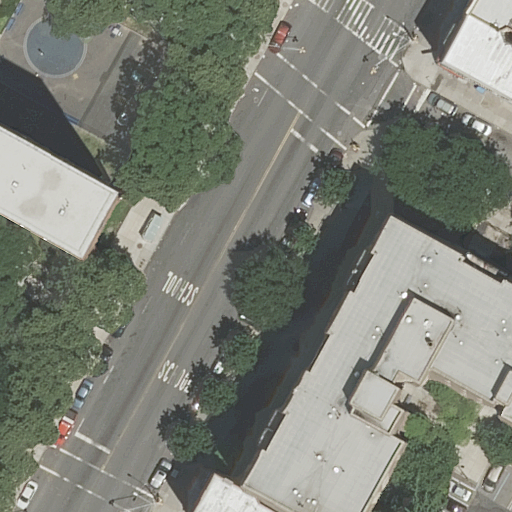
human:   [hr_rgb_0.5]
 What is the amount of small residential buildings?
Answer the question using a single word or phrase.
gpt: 2

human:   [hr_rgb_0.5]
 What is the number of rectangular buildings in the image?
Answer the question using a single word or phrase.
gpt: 2

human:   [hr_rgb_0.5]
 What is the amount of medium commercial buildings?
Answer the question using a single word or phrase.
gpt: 0

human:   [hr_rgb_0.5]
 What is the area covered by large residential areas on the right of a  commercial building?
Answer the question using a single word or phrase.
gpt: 0m2

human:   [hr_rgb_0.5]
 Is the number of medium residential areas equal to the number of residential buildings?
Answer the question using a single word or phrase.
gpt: no

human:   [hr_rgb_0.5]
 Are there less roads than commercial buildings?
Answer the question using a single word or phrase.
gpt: no

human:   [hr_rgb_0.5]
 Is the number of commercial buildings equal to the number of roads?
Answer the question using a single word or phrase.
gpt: no

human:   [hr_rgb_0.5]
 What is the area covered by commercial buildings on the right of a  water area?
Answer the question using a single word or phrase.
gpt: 0m2

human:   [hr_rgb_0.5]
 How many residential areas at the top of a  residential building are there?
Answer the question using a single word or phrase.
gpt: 1

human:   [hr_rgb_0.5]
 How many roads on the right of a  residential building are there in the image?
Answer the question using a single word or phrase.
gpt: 2

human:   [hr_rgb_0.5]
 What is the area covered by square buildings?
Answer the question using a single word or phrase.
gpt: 0m2

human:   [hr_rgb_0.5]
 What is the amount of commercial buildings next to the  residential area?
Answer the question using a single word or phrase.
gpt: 0

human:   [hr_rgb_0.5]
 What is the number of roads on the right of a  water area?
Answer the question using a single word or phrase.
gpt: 0

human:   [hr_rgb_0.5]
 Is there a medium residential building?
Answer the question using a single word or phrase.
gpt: yes

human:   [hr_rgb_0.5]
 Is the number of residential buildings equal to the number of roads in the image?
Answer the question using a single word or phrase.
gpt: no

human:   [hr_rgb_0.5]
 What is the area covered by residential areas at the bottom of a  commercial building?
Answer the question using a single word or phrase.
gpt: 0m2

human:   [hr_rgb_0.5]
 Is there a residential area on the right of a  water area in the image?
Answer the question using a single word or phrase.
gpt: no

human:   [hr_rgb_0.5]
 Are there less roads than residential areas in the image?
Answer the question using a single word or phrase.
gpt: no

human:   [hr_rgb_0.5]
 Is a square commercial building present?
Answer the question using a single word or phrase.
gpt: no

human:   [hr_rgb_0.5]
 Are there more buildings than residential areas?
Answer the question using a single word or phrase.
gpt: yes

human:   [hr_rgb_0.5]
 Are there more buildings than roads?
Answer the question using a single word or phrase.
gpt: yes

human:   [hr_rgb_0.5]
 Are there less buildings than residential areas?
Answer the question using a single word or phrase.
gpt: no

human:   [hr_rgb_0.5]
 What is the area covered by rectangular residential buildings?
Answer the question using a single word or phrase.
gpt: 66m2

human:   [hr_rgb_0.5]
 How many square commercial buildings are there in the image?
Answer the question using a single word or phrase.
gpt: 0

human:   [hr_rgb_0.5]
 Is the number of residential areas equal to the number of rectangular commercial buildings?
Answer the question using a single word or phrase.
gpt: no

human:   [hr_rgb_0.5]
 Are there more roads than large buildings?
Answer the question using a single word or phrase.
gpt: yes

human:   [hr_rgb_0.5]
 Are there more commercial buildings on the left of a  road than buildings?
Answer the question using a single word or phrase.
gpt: no

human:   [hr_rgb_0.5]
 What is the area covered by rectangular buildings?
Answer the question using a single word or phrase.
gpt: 66m2

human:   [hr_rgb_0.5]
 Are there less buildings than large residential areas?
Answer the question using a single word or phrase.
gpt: no

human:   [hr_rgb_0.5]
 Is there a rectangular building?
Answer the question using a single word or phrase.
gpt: yes

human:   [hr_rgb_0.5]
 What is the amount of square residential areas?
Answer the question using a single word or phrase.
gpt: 0

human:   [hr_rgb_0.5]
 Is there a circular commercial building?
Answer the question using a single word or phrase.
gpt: no

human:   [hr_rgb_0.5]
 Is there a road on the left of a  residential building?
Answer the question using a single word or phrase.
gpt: yes

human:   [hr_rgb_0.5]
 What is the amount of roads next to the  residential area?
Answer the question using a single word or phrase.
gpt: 2

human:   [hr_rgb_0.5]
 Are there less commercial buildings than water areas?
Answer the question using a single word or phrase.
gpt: no

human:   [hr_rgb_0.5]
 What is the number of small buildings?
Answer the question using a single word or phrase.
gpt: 2